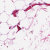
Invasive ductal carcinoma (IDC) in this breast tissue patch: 0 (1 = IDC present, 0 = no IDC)